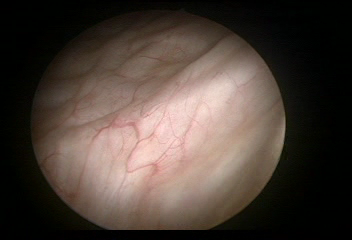
Modality: WLC
Class: Normal mucosa
Bladder cancer association: No